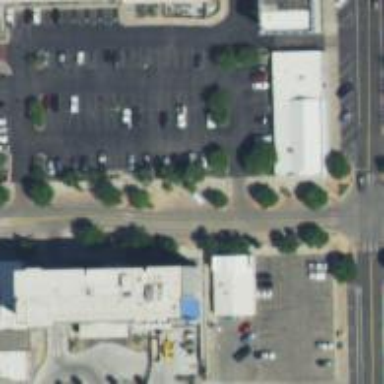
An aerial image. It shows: Parking space.